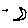
Label: moon